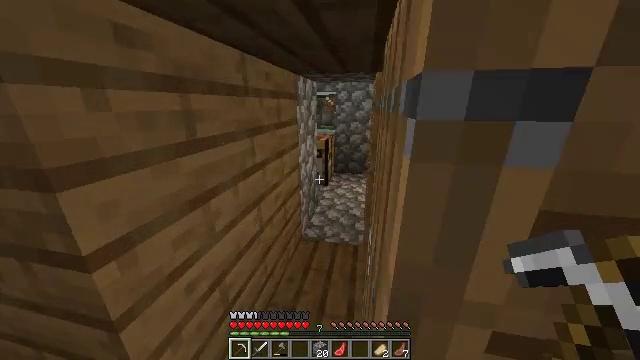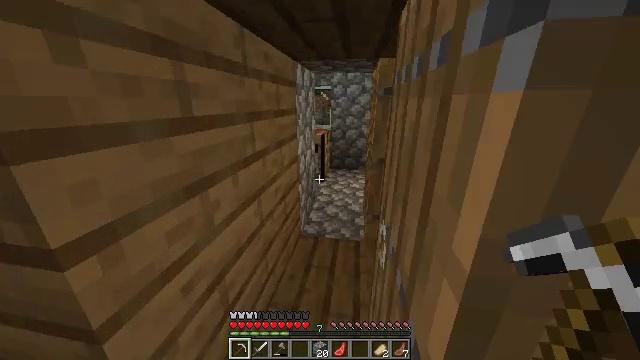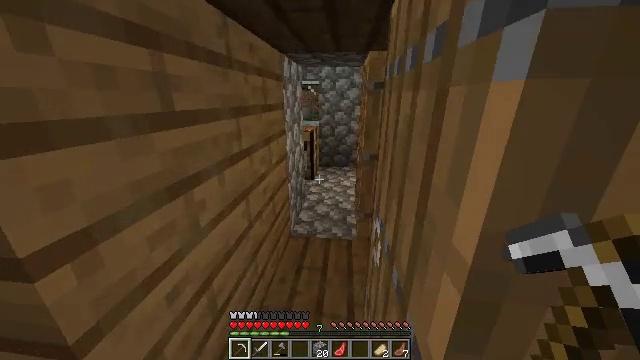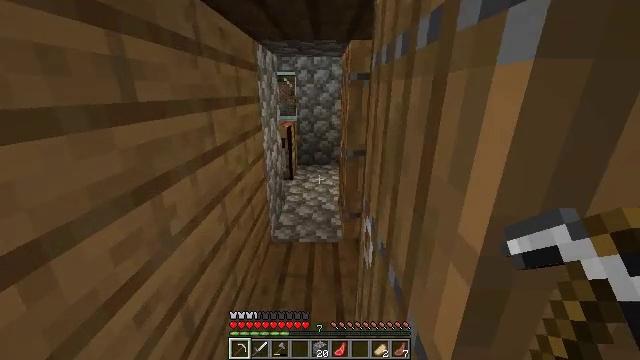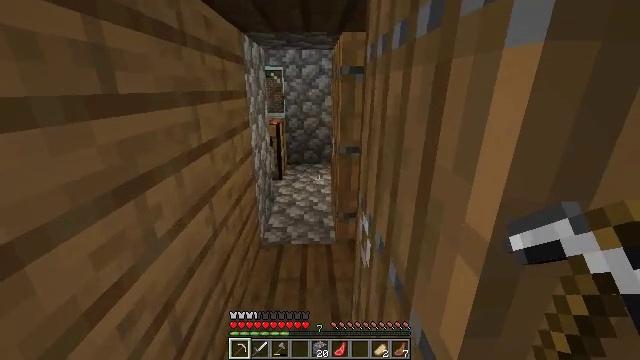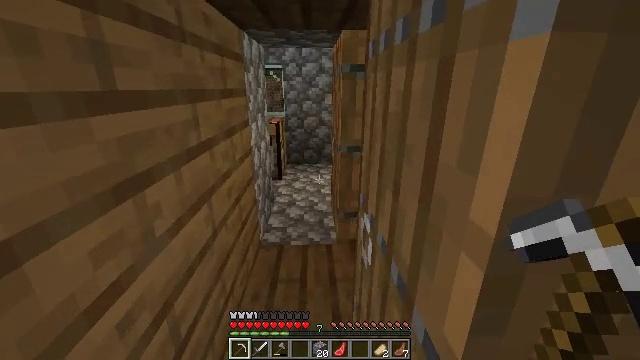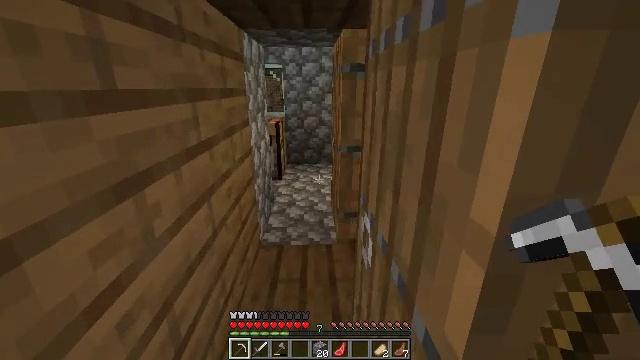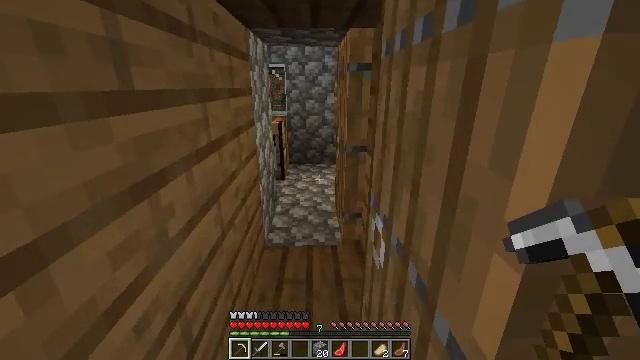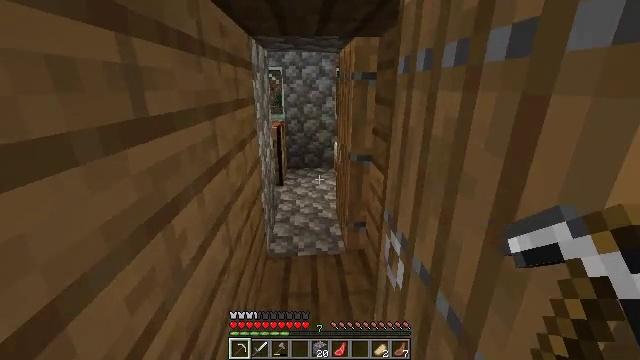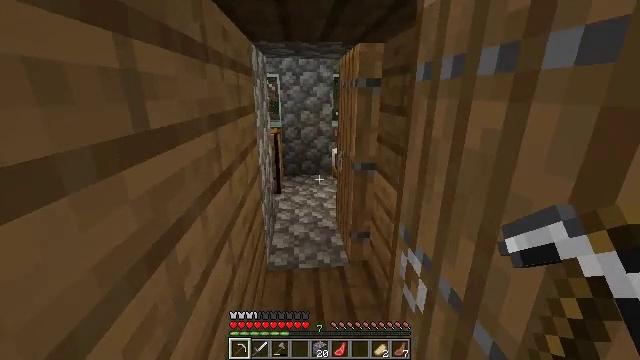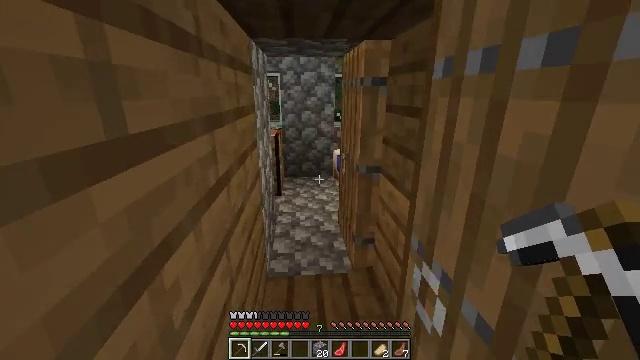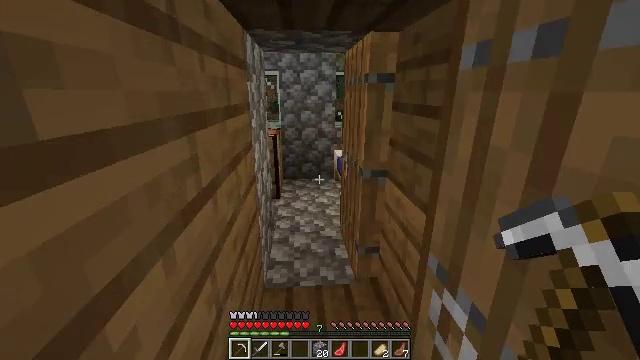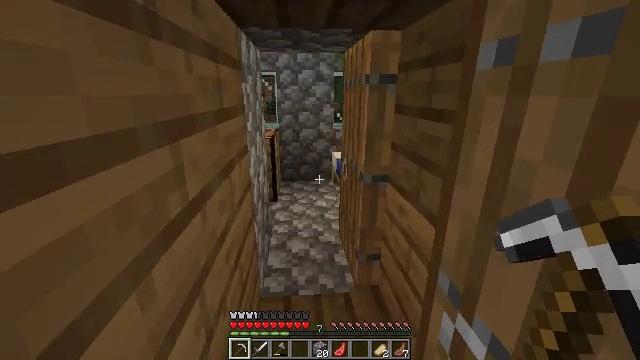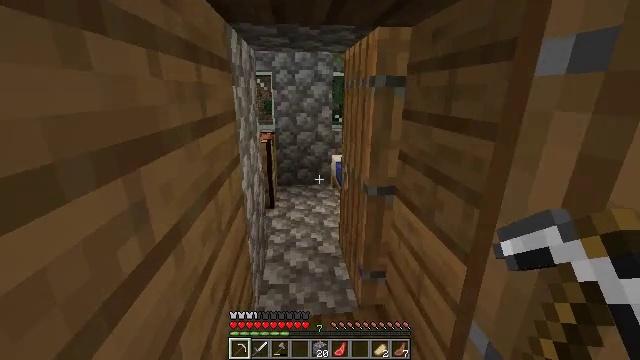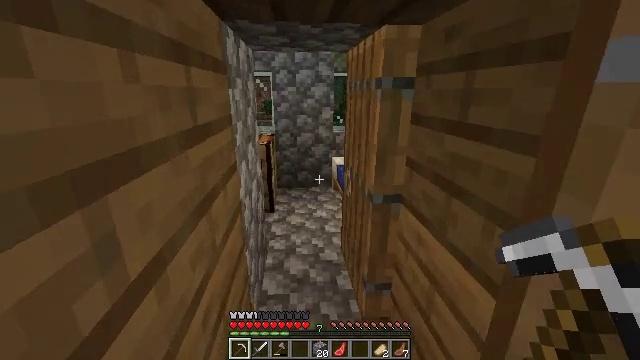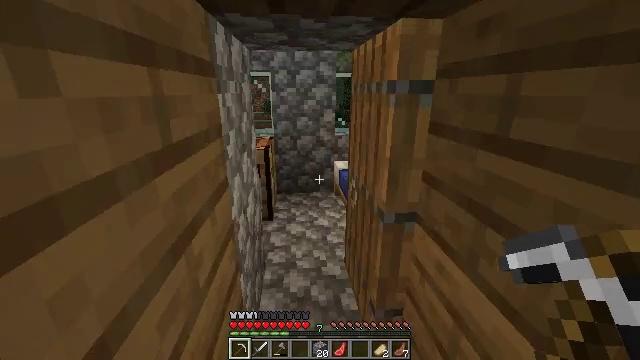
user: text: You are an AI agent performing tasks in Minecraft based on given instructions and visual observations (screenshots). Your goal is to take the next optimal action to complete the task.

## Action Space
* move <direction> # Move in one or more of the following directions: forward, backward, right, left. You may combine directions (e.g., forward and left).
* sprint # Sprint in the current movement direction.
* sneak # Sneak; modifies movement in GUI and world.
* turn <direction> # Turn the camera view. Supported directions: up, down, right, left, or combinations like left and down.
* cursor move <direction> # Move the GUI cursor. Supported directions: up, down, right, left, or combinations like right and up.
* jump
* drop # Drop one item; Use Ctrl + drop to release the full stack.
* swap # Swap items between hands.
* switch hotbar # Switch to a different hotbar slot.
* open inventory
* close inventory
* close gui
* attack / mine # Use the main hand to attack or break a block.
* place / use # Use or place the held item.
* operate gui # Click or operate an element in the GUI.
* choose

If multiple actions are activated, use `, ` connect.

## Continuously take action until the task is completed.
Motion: motion action
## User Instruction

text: Cook a potato in the furnace.
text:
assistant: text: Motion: move forward, turn right
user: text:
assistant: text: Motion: move forward, turn right
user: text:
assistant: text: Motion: move forward, turn right
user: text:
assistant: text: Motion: move forward, turn right
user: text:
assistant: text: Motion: move forward
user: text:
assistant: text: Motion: move forward
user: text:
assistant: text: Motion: move forward and move left
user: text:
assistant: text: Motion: move forward and move left, turn right
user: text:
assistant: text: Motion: move forward and move left, turn right and up
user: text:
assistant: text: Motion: move forward and move left
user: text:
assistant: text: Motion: move forward and move left
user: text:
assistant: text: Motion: move forward and move left
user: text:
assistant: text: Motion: move forward and move left
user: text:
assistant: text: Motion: move forward
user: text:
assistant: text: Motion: move forward
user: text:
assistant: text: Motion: move forward
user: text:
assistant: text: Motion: move forward
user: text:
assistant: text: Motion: move forward
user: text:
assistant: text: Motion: move forward
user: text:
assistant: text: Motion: move forward, turn down
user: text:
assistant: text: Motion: move forward, turn right and down
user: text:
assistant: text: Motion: move forward, turn right and down
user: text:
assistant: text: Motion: move forward, turn right and down
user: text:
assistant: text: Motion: turn right and down
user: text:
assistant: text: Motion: move back
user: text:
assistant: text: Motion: move back, turn left
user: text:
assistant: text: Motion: move back, turn left and down
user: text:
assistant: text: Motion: move back and move left, turn left and up
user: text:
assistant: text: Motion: move left, turn left and up
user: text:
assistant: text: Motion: move left, turn left and up